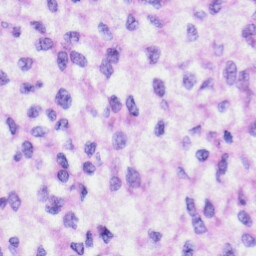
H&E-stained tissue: Liver